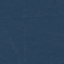
Land use / land cover class: Forest